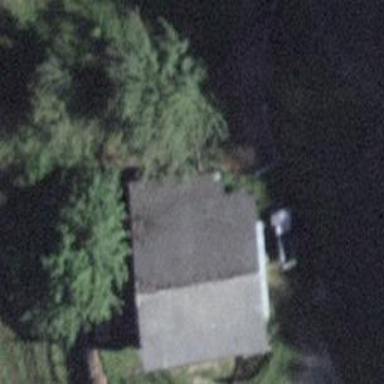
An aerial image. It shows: Rural barn.